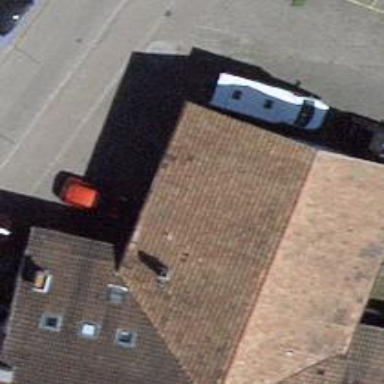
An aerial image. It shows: Car repair shop.